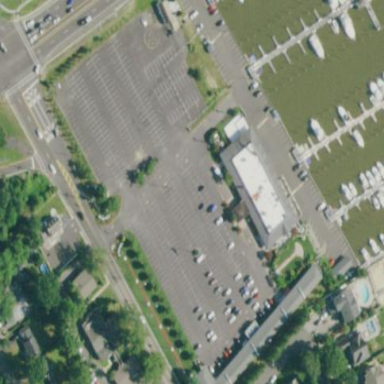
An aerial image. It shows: Parking area.